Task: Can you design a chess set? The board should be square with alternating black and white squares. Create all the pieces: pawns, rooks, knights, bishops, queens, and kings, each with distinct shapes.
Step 3622:
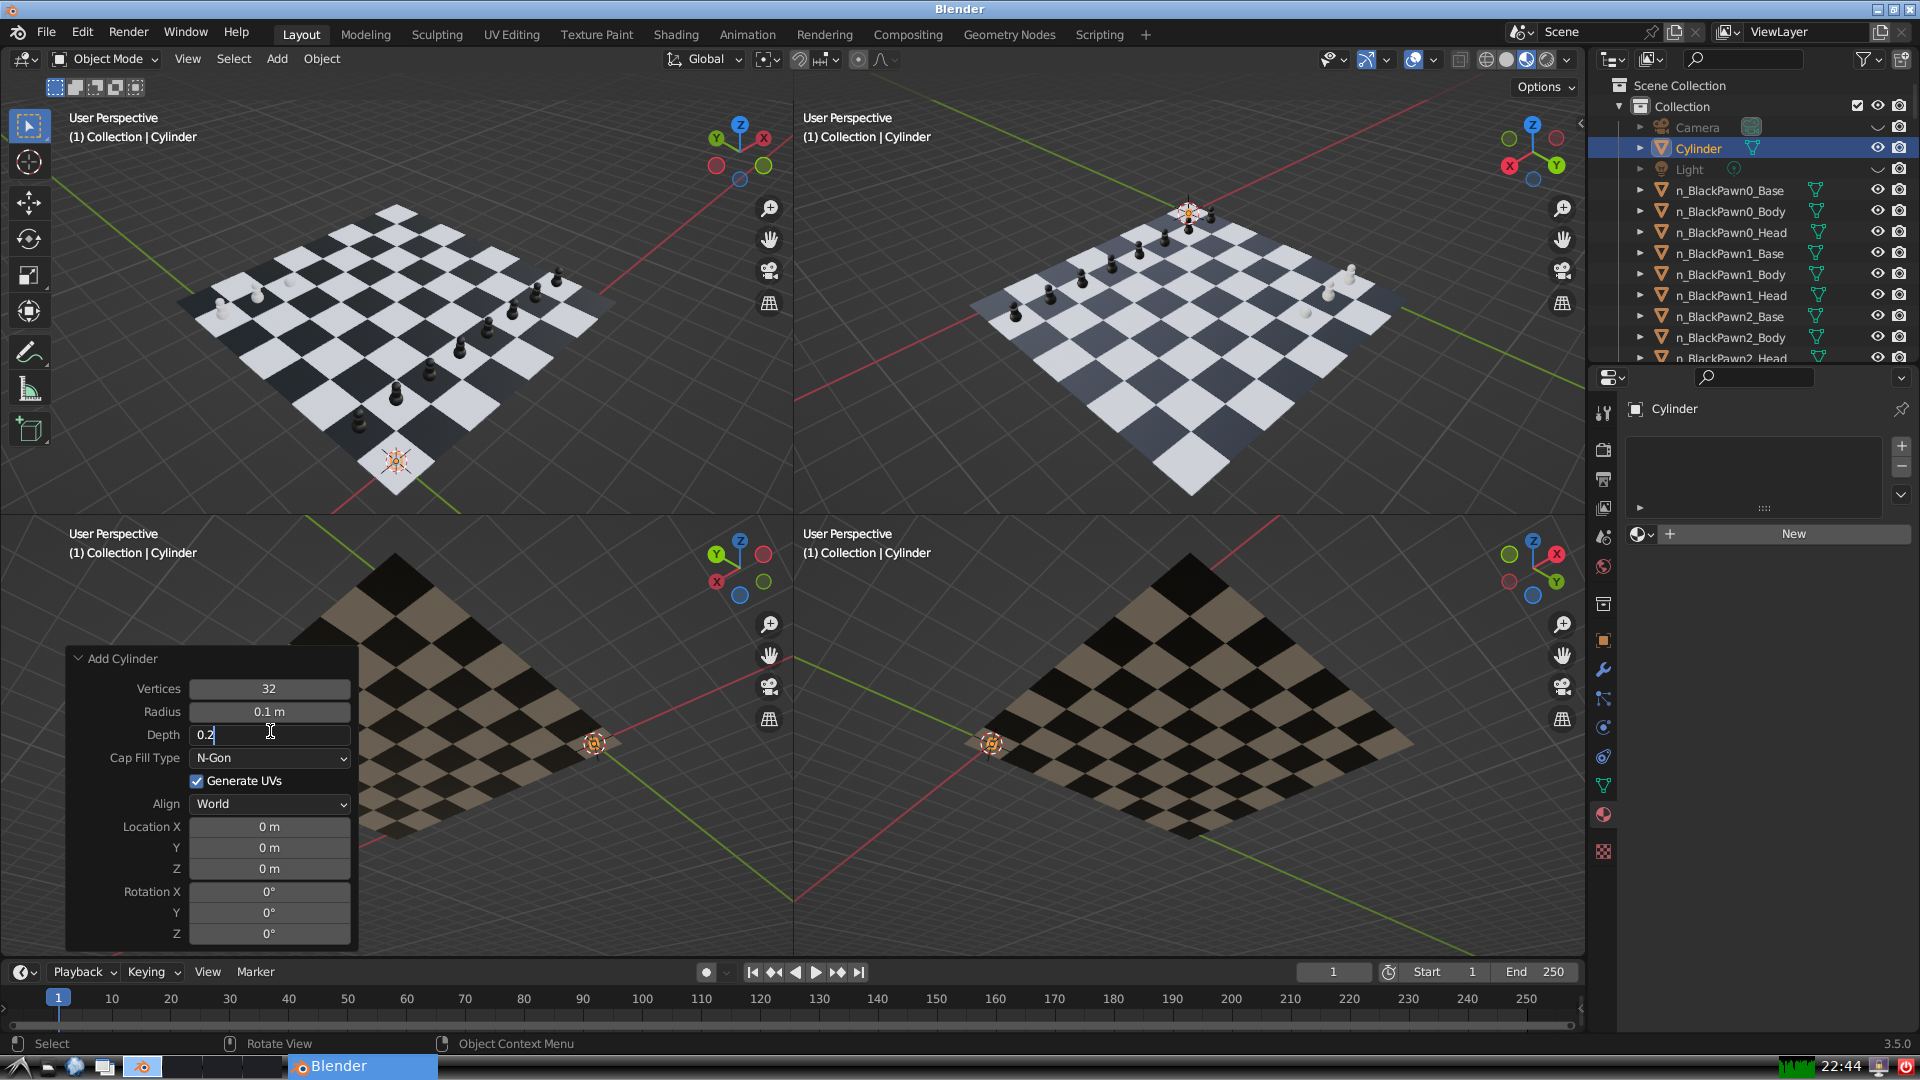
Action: {"key_press": ['Return']}